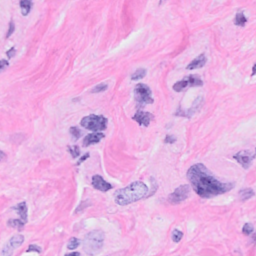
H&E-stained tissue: Breast